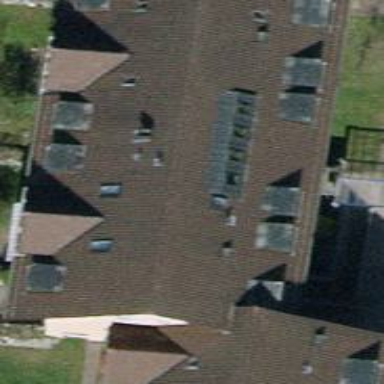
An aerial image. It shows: Gabled roof apartments building with flat roof.